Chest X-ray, PA view. Patient: 44 years old, sex F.
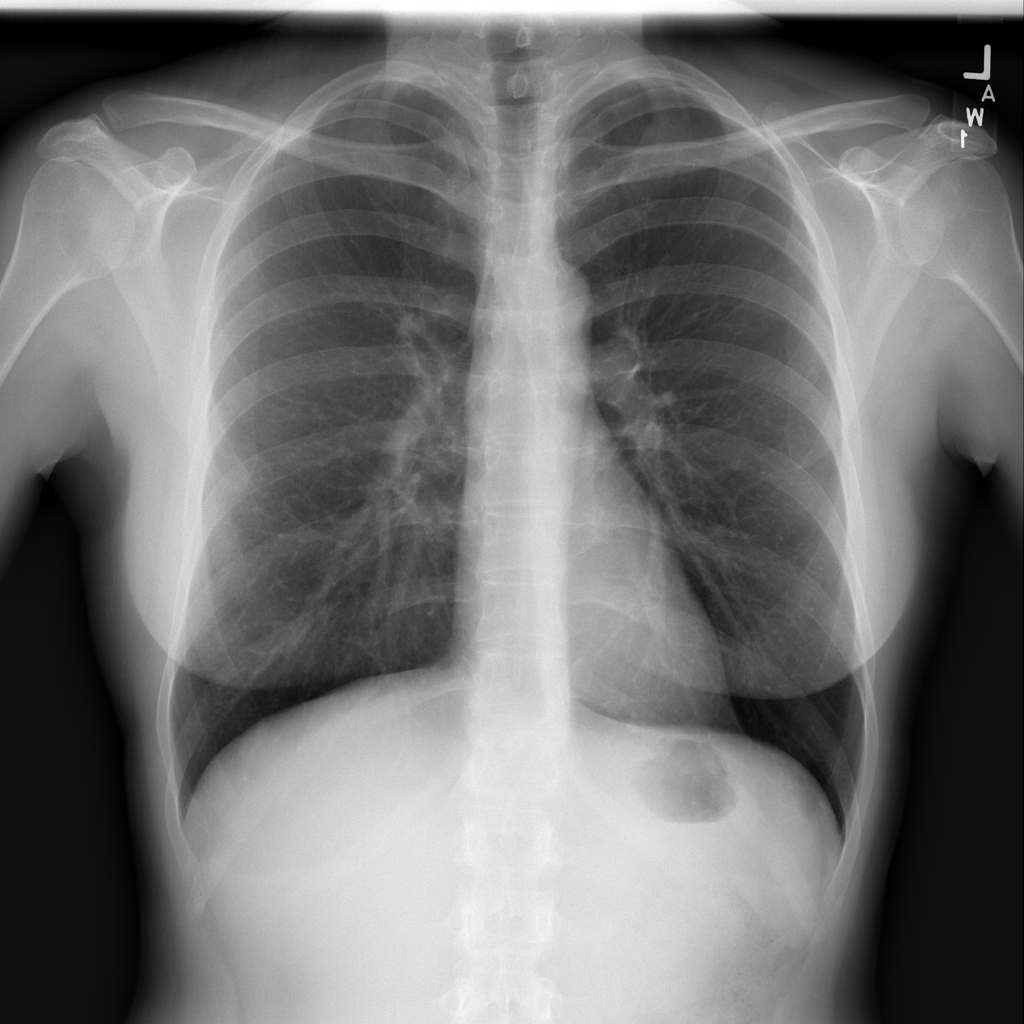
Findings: Infiltration